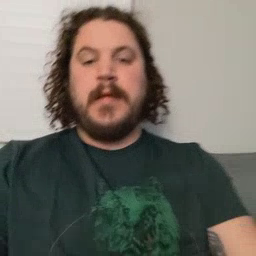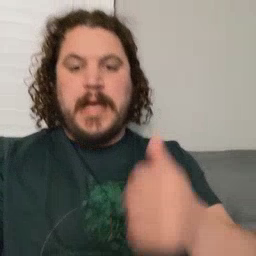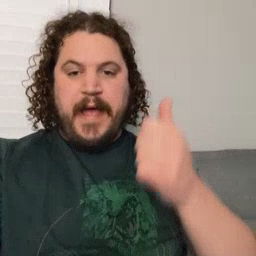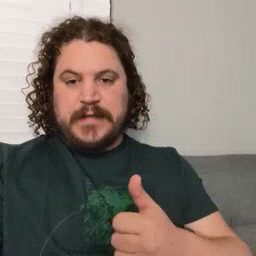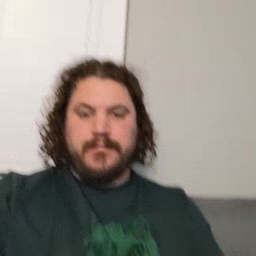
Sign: every